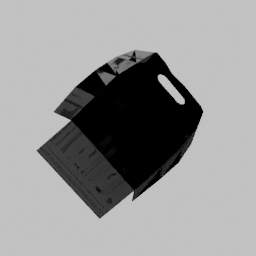
Label: tools